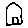
Label: house